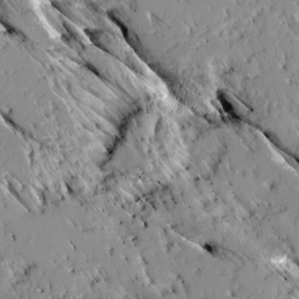
Label: non_frost